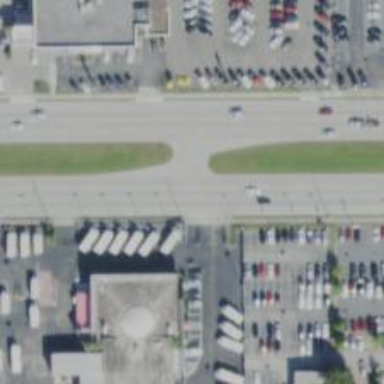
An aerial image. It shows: Trunk link road with asphalt surface.